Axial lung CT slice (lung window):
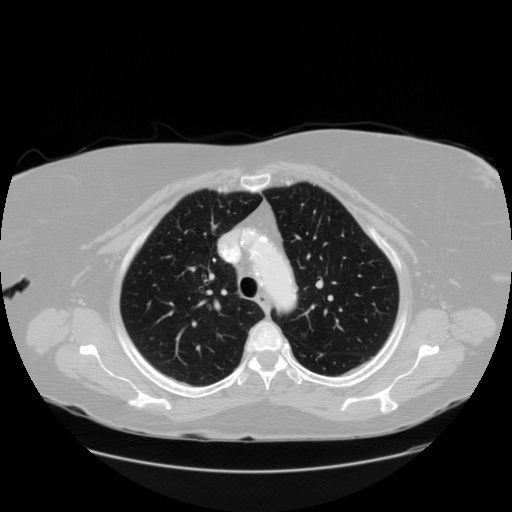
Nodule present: no